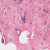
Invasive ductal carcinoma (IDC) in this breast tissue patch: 0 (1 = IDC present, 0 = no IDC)